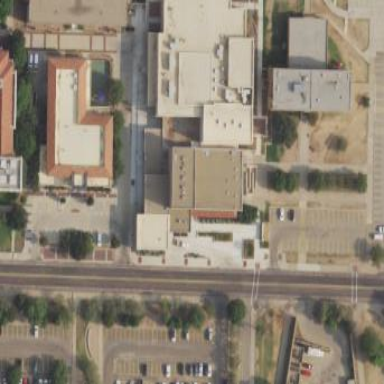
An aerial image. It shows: Theater building.